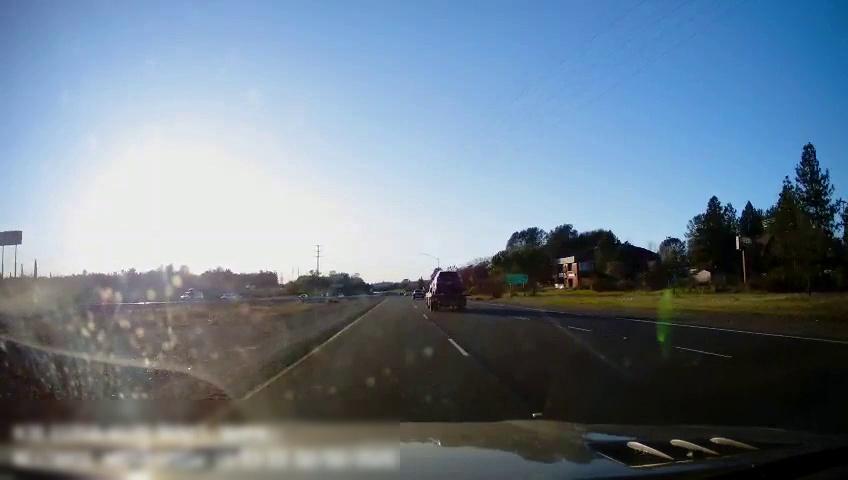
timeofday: Day
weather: Sunny
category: Drivable Space
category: Vehicles | Car
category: Vehicles | Truck
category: Vehicles | SUV
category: Vehicles | Car
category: Lanes | Current Lane
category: Lanes | Current Lane
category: Lanes | Alternate Lane
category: Lanes | Alternate Lane
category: Traffic | Signs